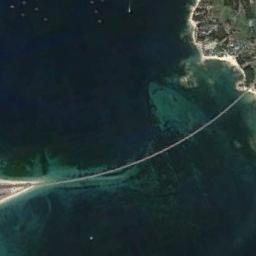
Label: bridge